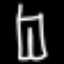
Label: pants